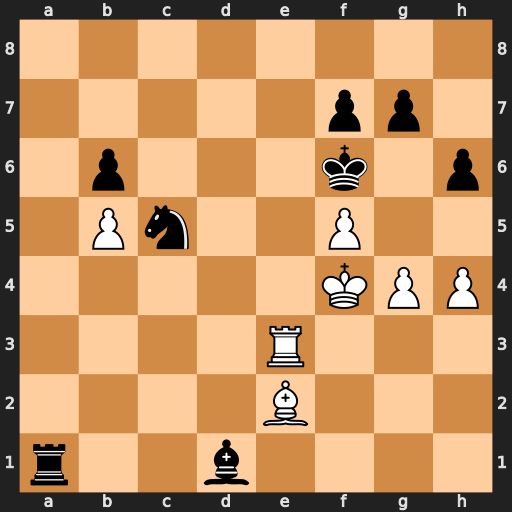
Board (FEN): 8/5pp1/1p3k1p/1Pn2P2/5KPP/4R3/4B3/r2b4
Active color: w
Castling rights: -
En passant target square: -
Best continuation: g5+ hxg5+ hxg5#